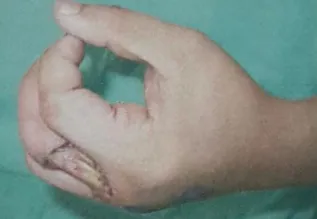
Finger reconstruction by using the SPBRA flap. (b) Preoperative defect of the left middle finger (lateral view).
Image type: radiology (ct)